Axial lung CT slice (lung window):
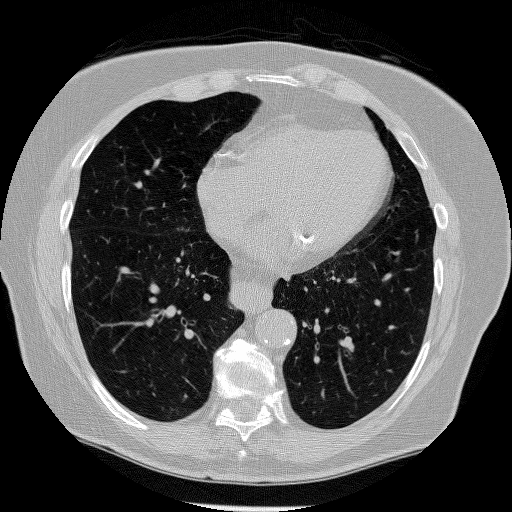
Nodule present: no